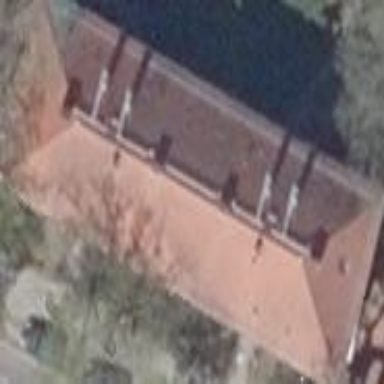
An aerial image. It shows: Historic apartment building with hipped red roof made of roof tiles.